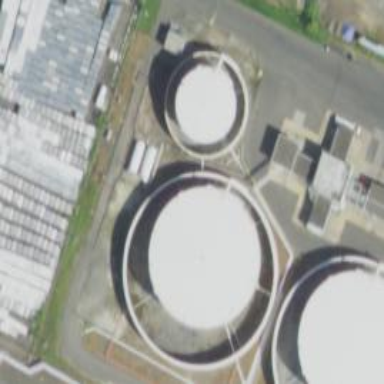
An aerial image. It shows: Storage tank which is man-made.